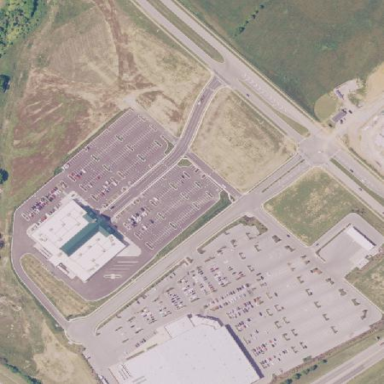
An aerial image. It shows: Retail area.